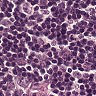
Metastatic tissue present: no